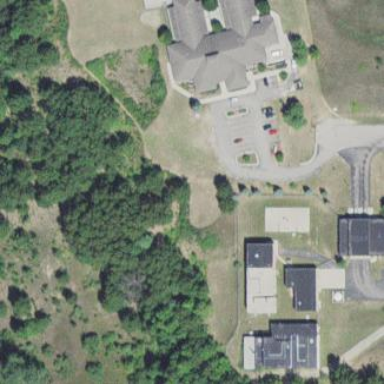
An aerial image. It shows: Animal shelter.